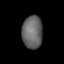
Tissue: lung
Cell type: Epithelial cells
Senescence score: 0.598
Nuclear area (px): 653
Mean DAPI intensity: 101.649